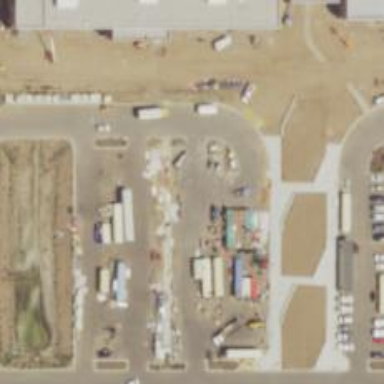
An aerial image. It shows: Asphalt parking lot.